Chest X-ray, PA view. Patient: 21 years old, sex F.
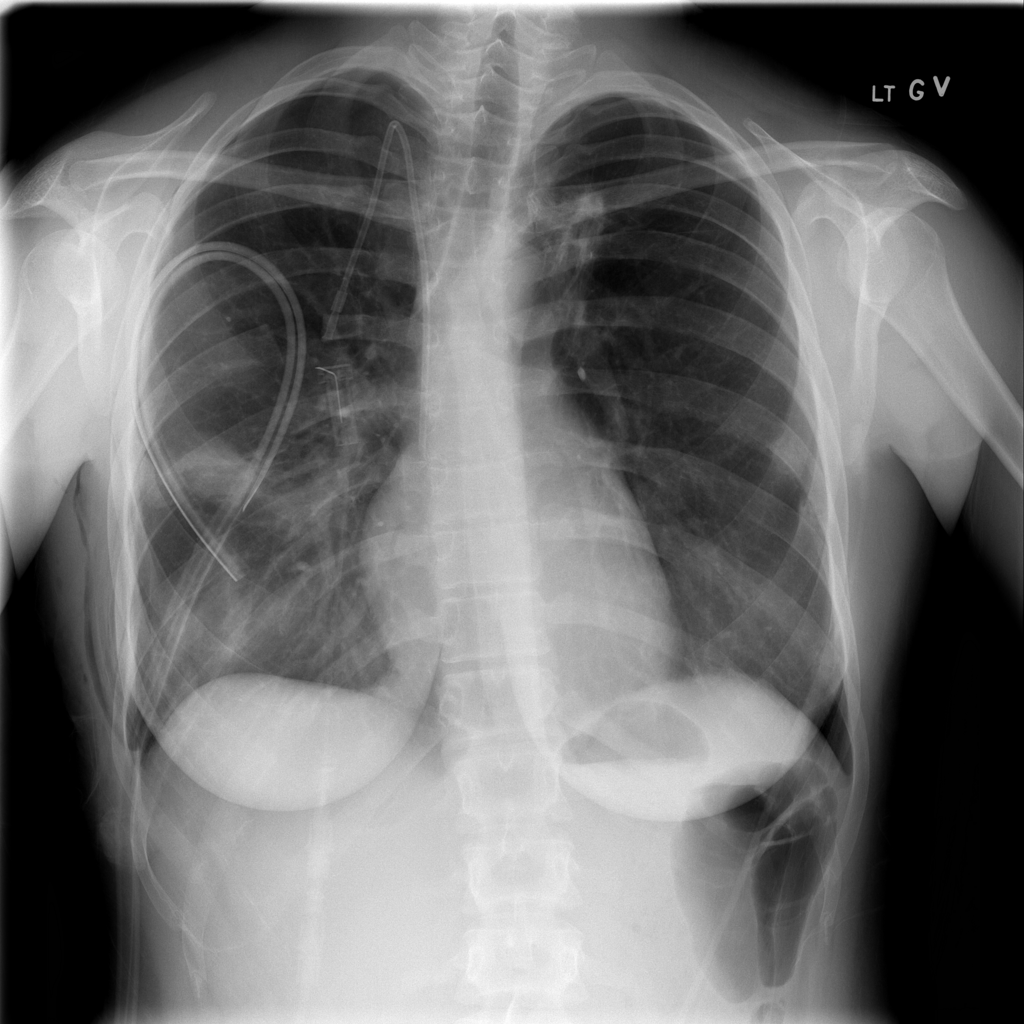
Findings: Pneumothorax